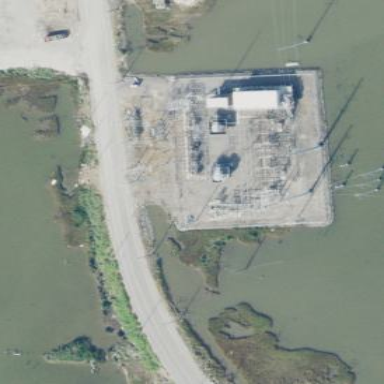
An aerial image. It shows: There is distribution substation enclosed by fence.